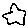
Label: star